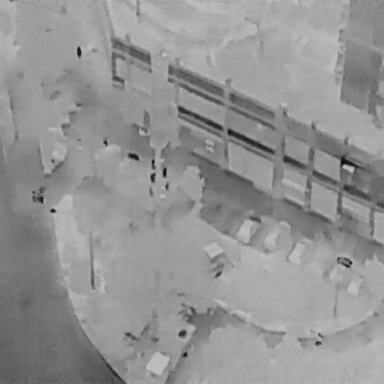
There are five Cars in the infrared image.